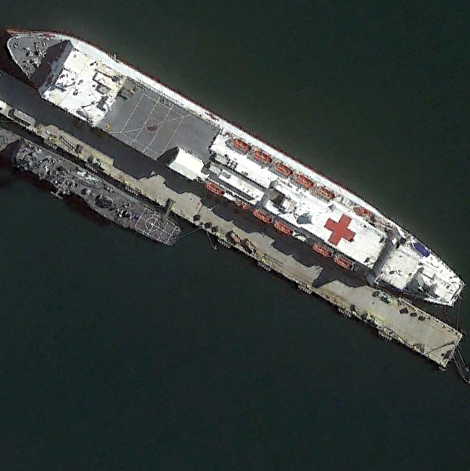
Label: Medical_ship